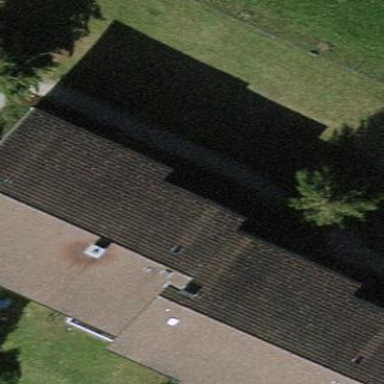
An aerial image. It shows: Gabled building.